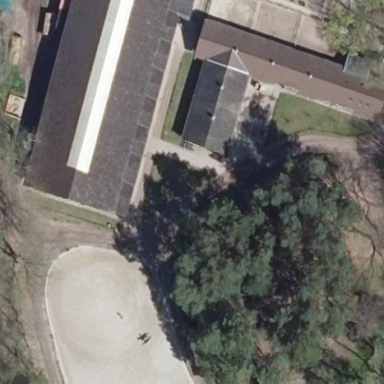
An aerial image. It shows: Farmyard used for horse riding and leisure land.